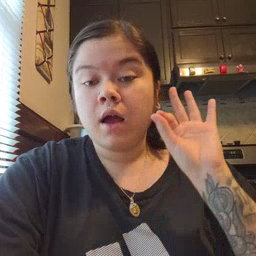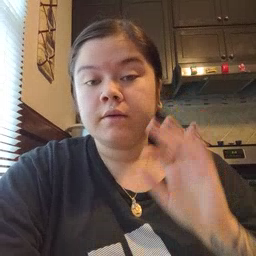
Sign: find